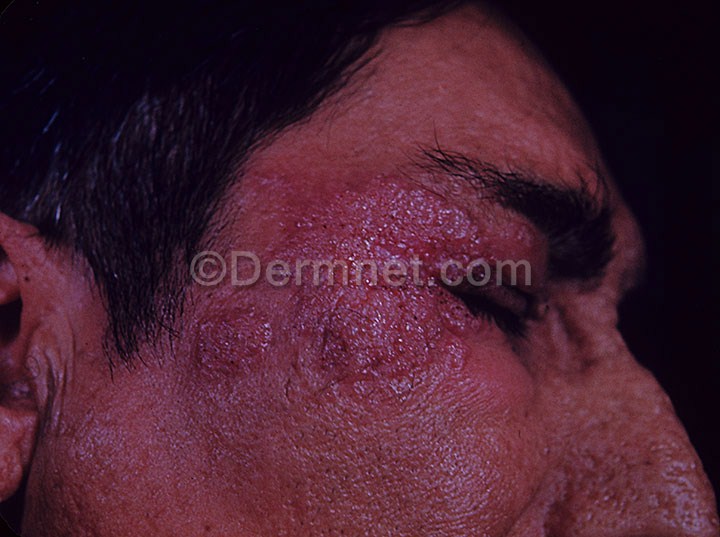
Disease: Tinea Ringworm Candidiasis and other Fungal Infections